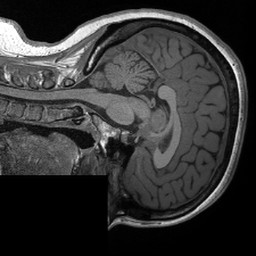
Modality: T1w
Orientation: sagittal
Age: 29
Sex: female